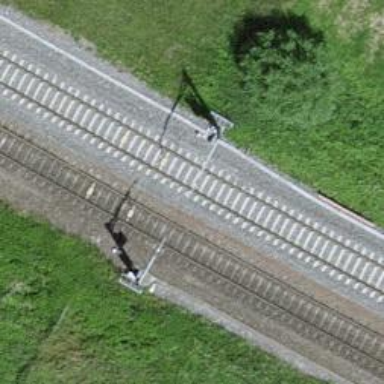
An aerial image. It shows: Railway signal.